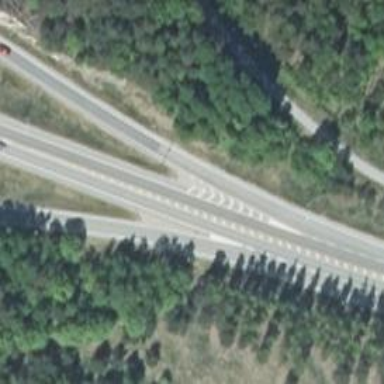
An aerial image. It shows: Asphalt road with primary link designation. It is classified as tertiary road.